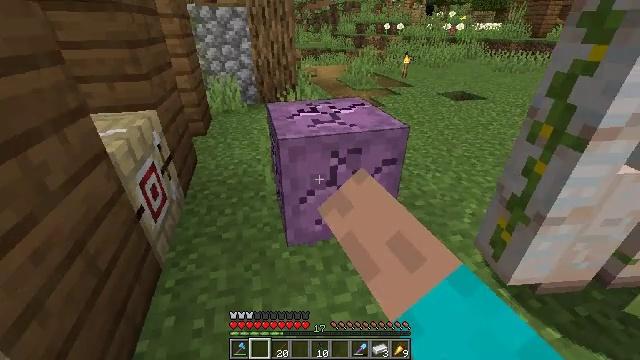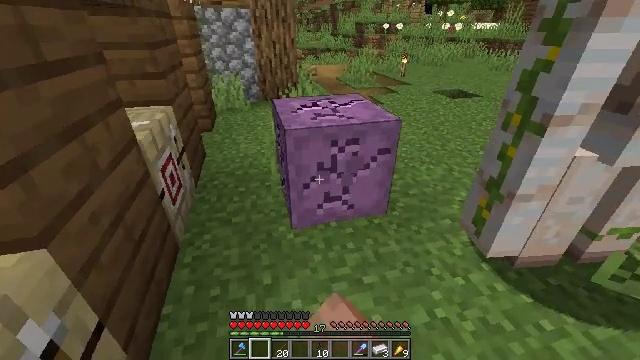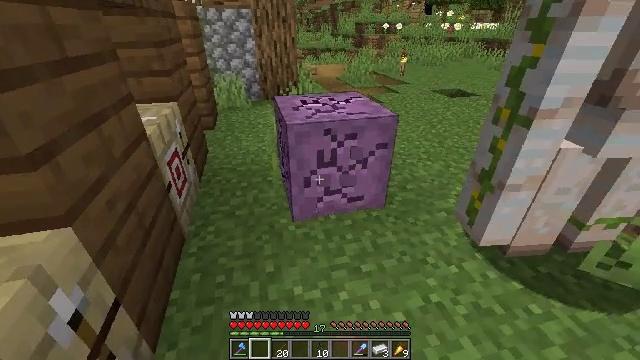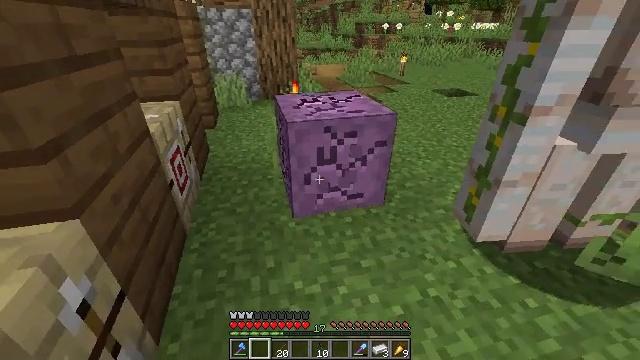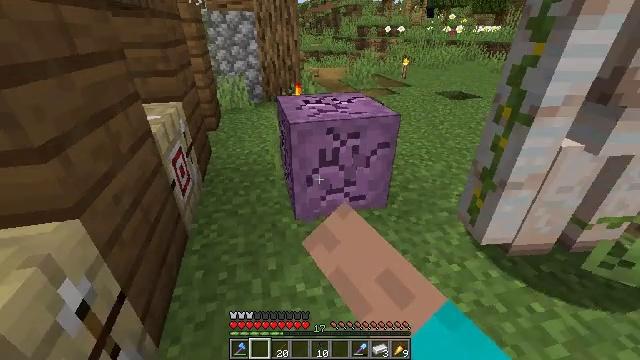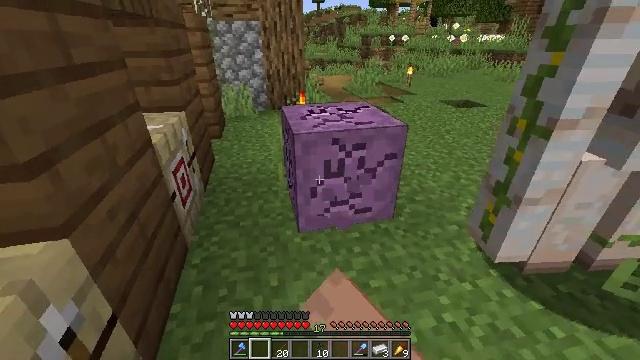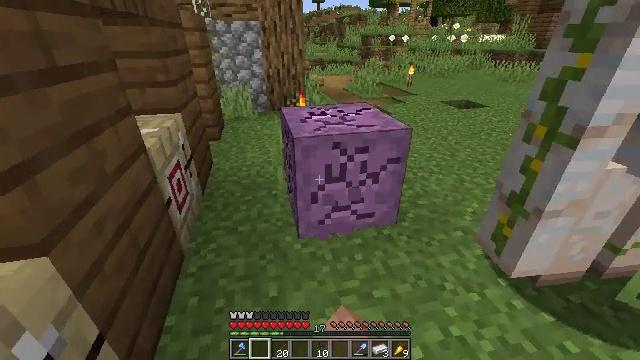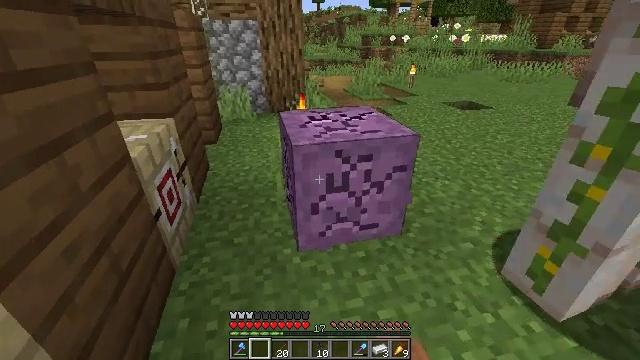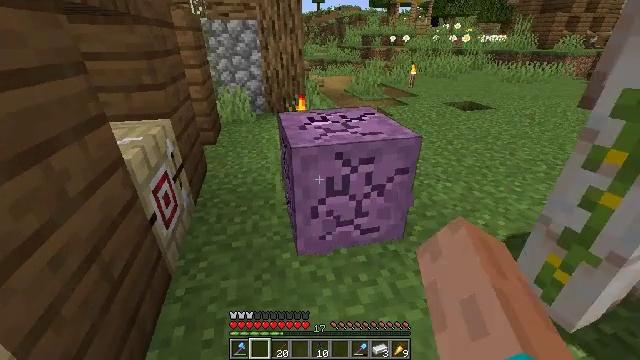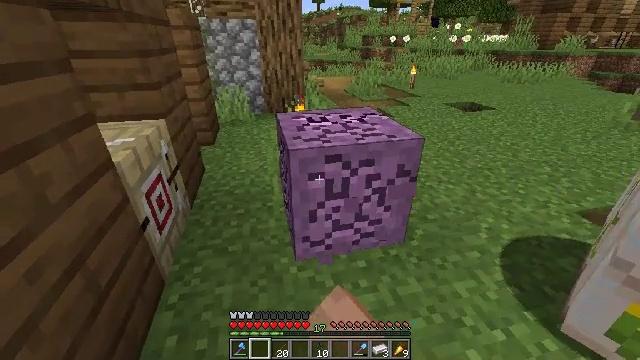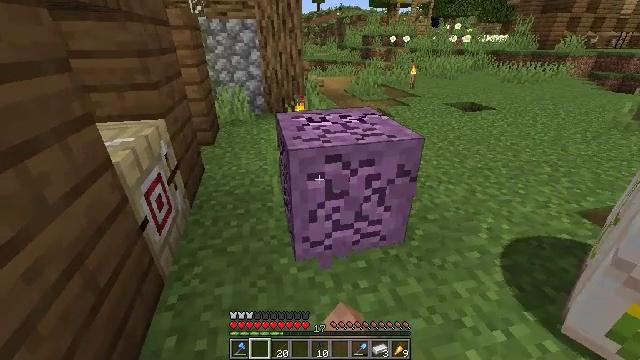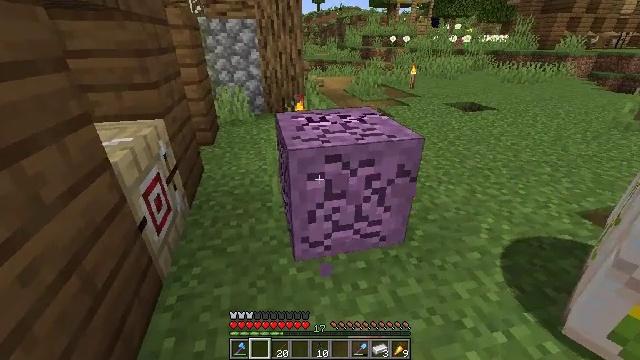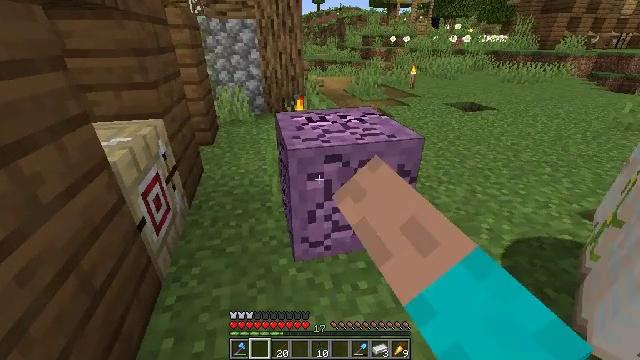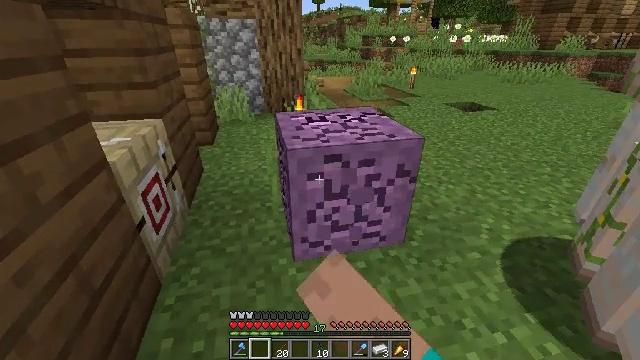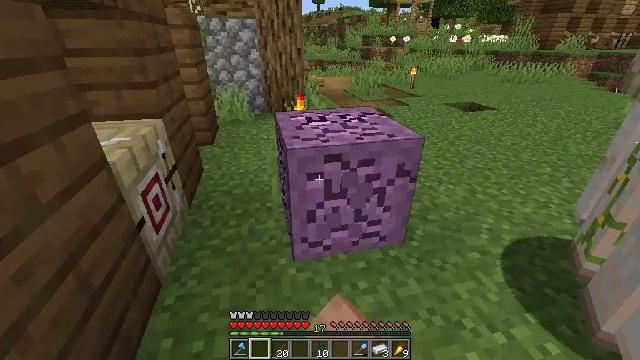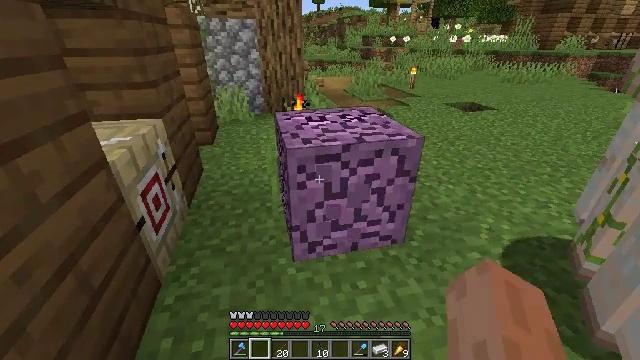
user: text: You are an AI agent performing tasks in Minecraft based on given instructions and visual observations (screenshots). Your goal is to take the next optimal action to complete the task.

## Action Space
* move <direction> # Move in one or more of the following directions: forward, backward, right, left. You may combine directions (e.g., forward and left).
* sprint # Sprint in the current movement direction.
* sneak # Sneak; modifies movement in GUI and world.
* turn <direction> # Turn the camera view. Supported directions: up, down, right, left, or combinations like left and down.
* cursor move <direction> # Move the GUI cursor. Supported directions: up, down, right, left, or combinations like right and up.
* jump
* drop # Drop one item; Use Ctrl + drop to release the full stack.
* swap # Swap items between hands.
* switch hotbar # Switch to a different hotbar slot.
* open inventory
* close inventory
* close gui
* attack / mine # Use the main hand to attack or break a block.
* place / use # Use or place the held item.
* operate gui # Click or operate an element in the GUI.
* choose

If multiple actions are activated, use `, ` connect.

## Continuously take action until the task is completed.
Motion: motion action
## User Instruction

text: Attack the shulker box to pick it up.
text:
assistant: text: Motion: move back, attack / mine
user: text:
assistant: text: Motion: attack / mine
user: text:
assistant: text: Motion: attack / mine
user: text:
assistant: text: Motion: move forward, attack / mine
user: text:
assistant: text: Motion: move forward, turn up, attack / mine
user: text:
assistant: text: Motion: move forward, attack / mine
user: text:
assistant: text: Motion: attack / mine
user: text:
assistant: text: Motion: attack / mine
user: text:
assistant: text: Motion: attack / mine
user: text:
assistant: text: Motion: attack / mine
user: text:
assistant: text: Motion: attack / mine
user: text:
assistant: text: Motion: attack / mine
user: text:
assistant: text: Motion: attack / mine
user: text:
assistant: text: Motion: attack / mine
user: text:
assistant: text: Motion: attack / mine
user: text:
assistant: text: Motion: attack / mine
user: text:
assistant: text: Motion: attack / mine
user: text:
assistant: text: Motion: attack / mine
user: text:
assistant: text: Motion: attack / mine
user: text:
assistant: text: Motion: attack / mine
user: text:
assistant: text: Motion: attack / mine
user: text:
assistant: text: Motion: attack / mine
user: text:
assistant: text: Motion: attack / mine
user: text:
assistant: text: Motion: attack / mine
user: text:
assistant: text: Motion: attack / mine
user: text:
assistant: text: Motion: attack / mine